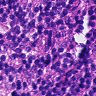
Metastatic tissue present: no